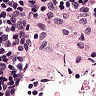
Metastatic tissue present: no